Field crop: maize
Growth stage: 2
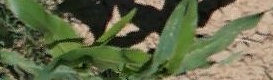
Species: maize